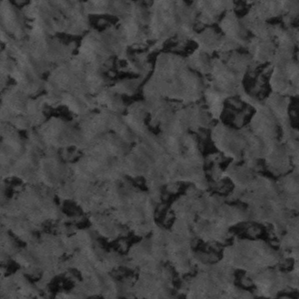
Label: frost